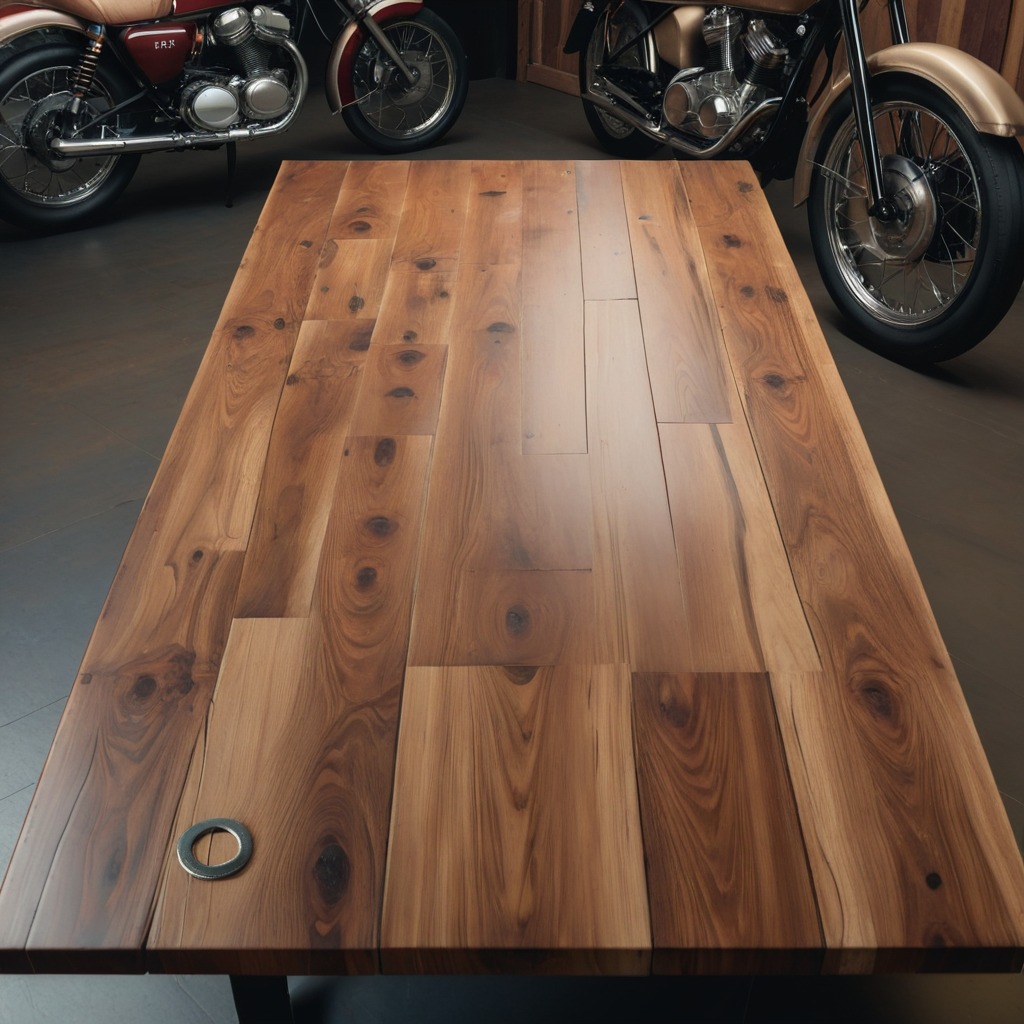
A flat metal washer is lying on an oil-spilled wooden table in a vintage motorcycle garage.